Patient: sex F, age 70
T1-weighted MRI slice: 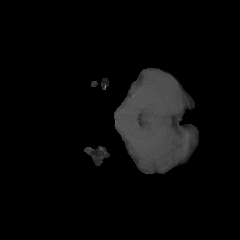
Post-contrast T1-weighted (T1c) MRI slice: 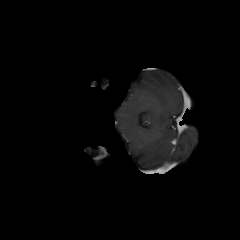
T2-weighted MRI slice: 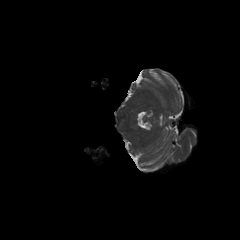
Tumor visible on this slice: no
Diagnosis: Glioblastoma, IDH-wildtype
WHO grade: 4